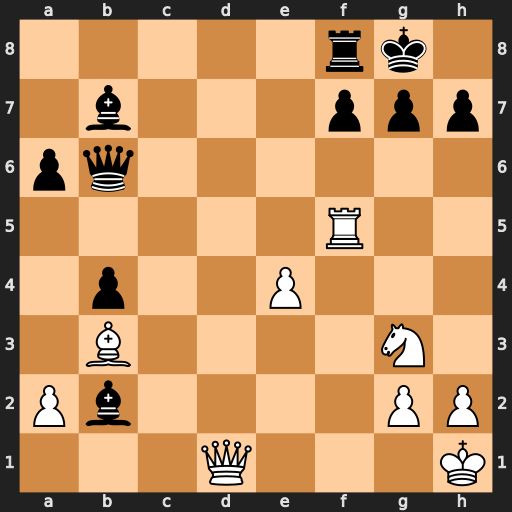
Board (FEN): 5rk1/1b3ppp/pq6/5R2/1p2P3/1B4N1/Pb4PP/3Q3K
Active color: w
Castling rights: -
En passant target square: -
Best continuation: Rxf7 Rxf7 Qd7